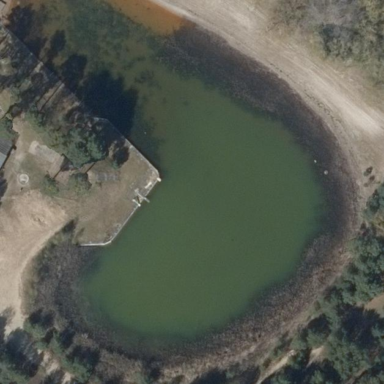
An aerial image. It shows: Pond surrounded by natural water.